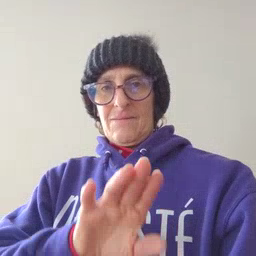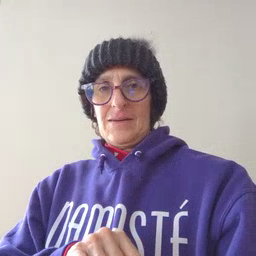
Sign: elephant